Aerial crown-view tile of a tropical tree (Barro Colorado Island, Panama), acquired 20240813:
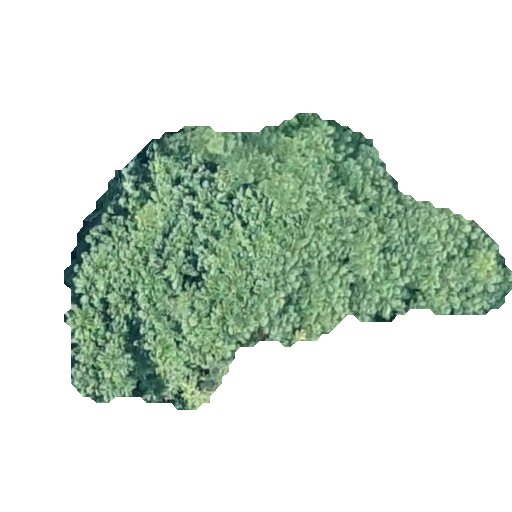
Species: Jacaranda copaia
GBIF accepted scientific name: Jacaranda copaia
Crown area: 123.685 m²